Interaction volume radius: 10 \u00c5
Interaction volume height: 10 \u00c5
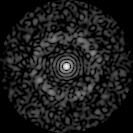
Disorder parameter: 0.8453